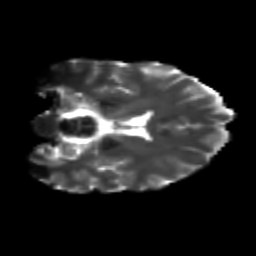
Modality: T2w
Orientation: coronal
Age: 24
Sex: male
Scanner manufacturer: siemens
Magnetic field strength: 3 T
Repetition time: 3.5 s
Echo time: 0.104 s